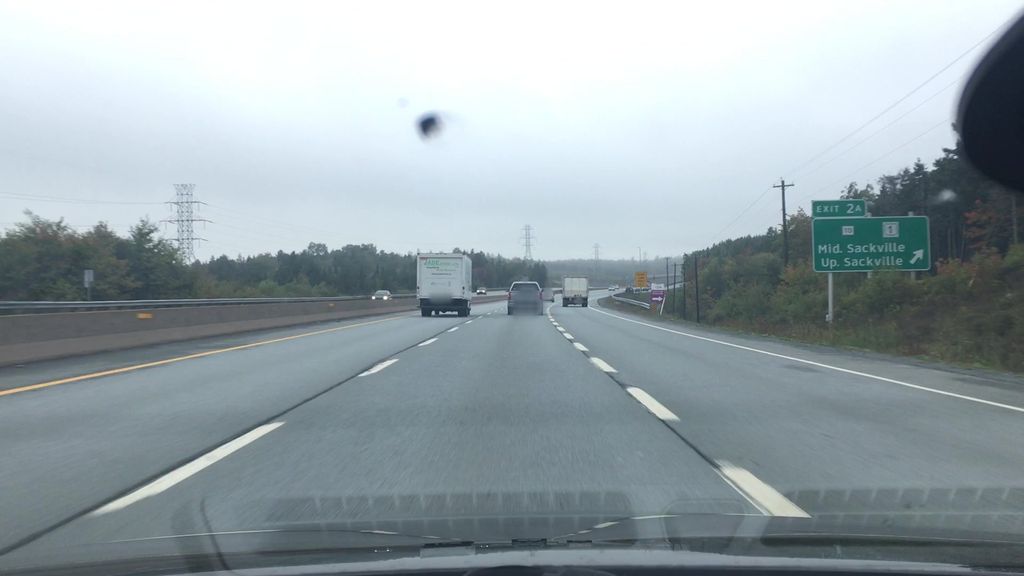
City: halifax